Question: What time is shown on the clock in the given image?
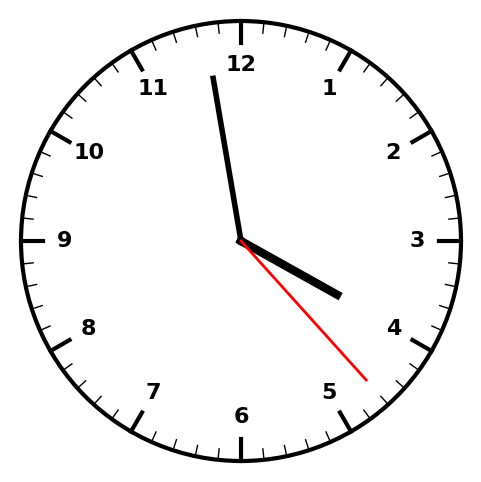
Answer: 03:58:23